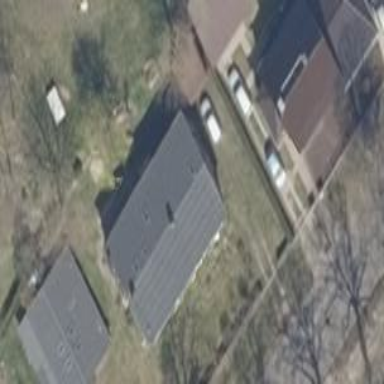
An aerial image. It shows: Simple house.